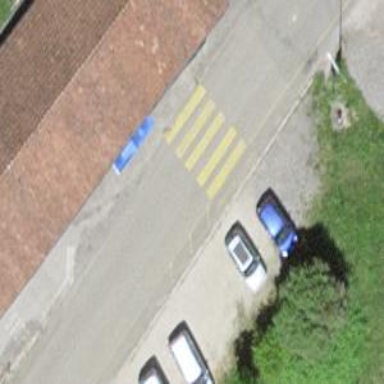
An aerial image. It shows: Marked crossing on the road.